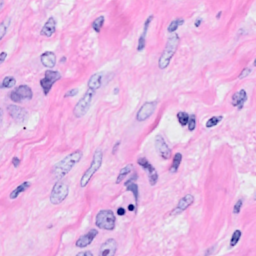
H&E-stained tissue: Breast